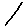
Label: line